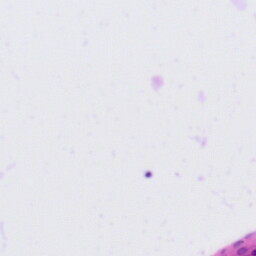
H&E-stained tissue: Tonsil